Question: I'm puzzled by this. In a nested list, by setting the height of LI elements the list, the items overlap. What is the explanation for this, and what is the proper way apply height without overlap effect? (I want height, not padding or margins.)

'''
.aaa {background:#ccf;}
.bbb {background:#fcc;}
.bbb li {height:25px;}
<ul class="aaa">
<li>one one one</li>
<li>two, too
<ul>
<li>alpha</li>
<li>beta</li>
<li>gamma</li>
</ul>
</li>
<li>three</li>
<li>here comes four</li>
</ul>
<ul class="bbb">
<li>one one one</li>
<li>two, too
<ul>
<li>alpha</li>
<li>beta</li>
<li>gamma</li>
</ul>
</li>
<li>three</li>
<li>here comes four</li>
</ul>
'''
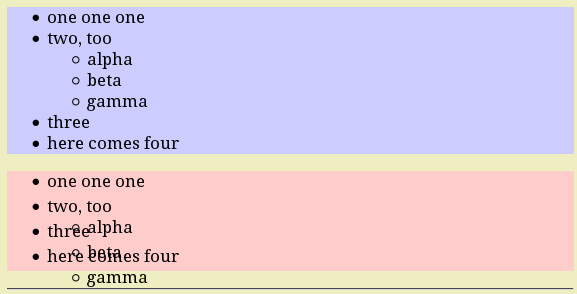
Answer: '''
<li>two, too
<ul> <-- this list is part of your LI
<li>alpha</li>
<li>beta</li>
<li>gamma</li>
</ul>
</li>
'''
Since you have a list nested in a list, the inner list overflows because it is bigger than 25px.
Use 'min-height' instead of 'height'.